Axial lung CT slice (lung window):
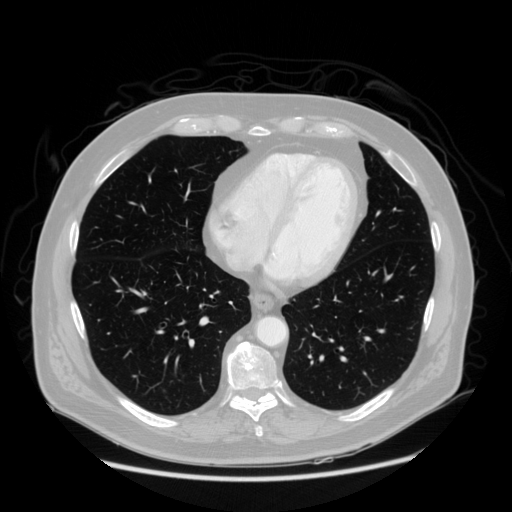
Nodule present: no